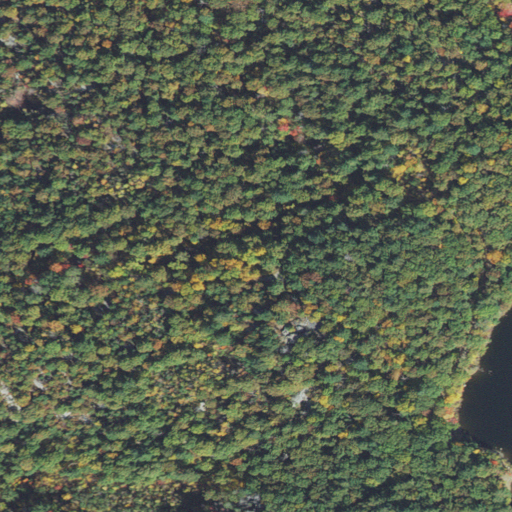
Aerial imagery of mountain in Massachusetts named Dungeon Rock containing mixed forest, deciduous forest, open water, evergreen forest, woody wetlands, herbaceous wetlands, and medium intensity development